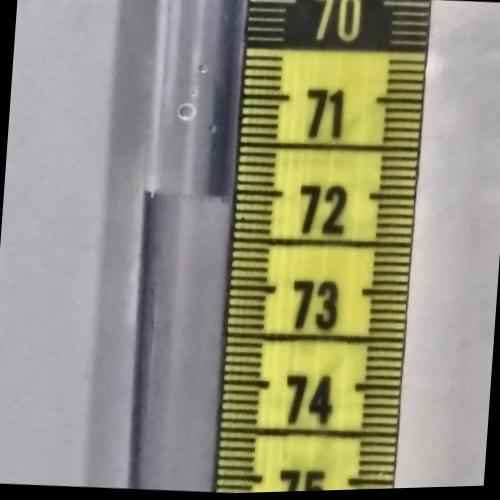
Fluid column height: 72.1 cm